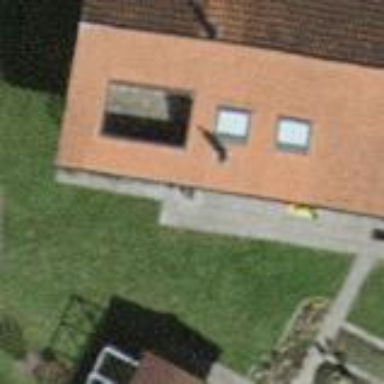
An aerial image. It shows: Detached building.